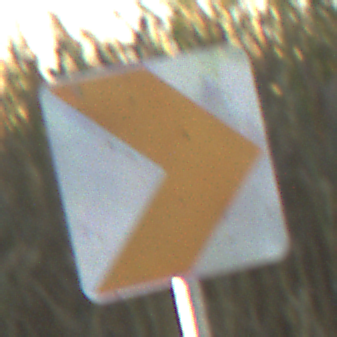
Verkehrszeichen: RichtungstafelnInKurvenKleinLinks
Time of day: SunriseSunset
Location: Outdoor (RoadRail)
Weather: Clear
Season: NotSpecified
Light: Natural